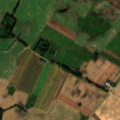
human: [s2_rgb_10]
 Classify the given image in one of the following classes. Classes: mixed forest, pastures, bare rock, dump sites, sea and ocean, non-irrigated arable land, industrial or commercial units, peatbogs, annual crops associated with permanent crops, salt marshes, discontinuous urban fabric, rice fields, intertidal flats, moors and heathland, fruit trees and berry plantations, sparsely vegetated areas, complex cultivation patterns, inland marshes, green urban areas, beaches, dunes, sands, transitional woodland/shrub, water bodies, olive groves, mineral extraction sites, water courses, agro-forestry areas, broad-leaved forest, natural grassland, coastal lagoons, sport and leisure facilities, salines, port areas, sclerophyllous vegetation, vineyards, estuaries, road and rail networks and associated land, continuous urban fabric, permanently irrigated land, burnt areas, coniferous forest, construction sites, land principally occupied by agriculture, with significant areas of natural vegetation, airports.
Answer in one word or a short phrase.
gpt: non-irrigated arable land